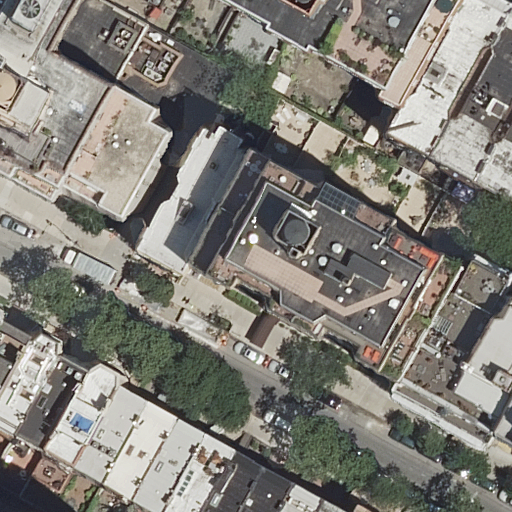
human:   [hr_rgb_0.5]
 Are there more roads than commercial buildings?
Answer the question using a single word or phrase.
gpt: yes

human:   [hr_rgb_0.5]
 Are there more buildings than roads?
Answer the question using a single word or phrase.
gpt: yes

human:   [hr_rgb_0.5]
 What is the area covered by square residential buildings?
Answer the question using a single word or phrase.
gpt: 0m2

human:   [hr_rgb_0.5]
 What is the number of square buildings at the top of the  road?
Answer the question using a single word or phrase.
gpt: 0

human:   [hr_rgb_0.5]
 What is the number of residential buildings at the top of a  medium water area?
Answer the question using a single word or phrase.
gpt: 0

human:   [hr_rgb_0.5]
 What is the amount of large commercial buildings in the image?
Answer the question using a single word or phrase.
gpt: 0

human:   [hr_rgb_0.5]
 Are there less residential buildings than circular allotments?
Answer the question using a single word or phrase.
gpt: no

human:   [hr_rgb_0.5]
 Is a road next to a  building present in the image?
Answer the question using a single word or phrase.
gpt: yes

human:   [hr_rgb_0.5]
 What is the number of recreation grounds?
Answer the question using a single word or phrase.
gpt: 0

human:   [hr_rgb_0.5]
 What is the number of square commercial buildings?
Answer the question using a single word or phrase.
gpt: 0

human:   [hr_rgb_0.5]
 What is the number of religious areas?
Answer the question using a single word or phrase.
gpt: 0

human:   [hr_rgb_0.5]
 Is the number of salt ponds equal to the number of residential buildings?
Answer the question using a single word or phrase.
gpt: no

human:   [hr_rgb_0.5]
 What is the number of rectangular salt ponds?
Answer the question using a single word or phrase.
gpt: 0

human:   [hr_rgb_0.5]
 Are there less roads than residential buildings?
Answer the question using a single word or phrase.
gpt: yes

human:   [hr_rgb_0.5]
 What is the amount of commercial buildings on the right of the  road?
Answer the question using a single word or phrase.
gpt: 0

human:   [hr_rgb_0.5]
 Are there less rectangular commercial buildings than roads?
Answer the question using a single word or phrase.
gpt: yes

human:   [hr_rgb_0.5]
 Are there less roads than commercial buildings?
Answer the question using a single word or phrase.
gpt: no

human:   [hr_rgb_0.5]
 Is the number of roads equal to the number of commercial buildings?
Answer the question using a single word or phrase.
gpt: no

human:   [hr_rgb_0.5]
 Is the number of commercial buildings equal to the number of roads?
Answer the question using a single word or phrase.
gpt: no

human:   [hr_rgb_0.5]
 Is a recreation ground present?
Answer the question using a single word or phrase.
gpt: no

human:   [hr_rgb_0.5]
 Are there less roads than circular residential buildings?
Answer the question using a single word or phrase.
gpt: no

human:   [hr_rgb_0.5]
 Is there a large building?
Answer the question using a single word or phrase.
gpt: yes

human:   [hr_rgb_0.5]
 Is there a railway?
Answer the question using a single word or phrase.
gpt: no

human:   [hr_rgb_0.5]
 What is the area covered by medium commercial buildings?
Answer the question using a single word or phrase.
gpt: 0m2

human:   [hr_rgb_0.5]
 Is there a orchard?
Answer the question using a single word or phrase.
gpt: no

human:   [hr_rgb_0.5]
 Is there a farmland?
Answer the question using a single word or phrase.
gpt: no

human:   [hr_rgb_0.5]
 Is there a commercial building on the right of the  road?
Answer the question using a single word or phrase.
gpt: no

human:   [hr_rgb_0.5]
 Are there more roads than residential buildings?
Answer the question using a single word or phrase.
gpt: no

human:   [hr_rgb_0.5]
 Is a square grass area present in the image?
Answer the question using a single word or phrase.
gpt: no

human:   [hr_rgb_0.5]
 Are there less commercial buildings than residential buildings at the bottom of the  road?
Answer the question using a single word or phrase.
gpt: yes

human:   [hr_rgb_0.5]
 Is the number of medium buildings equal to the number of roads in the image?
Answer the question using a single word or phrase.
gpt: no

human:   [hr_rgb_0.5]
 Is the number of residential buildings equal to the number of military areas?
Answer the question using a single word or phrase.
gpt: no

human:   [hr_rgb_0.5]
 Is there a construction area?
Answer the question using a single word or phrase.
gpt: no

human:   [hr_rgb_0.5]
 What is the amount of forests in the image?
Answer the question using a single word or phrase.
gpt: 0

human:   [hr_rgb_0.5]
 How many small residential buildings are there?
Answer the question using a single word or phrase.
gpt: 9

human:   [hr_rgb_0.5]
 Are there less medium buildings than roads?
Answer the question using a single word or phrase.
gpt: no